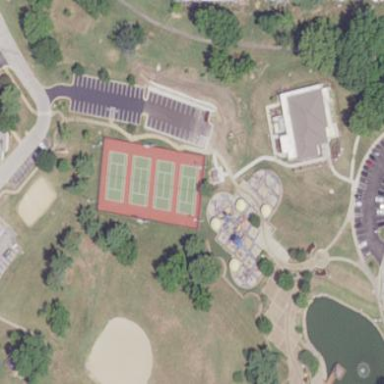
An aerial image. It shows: Tennis court on pitch.